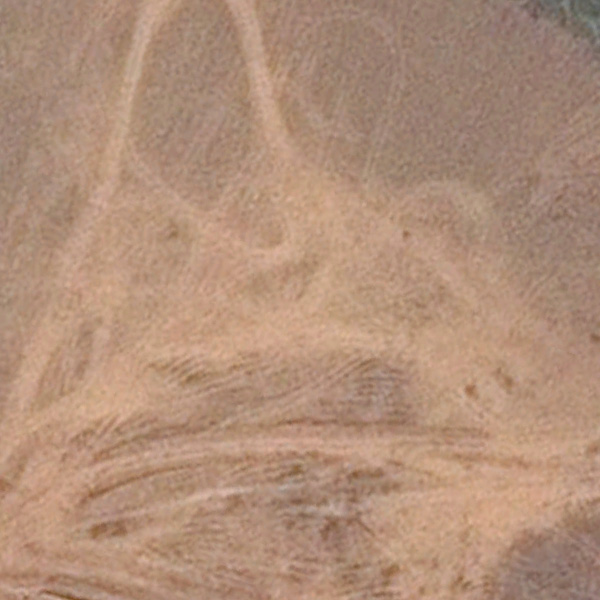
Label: BareLand